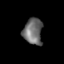
Tissue: skin
Cell type: Others
Senescence score: 0.687
Nuclear area (px): 487
Mean DAPI intensity: 108.758